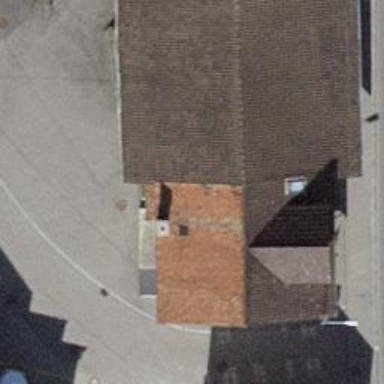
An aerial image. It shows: Restaurant.